Question:
I have to get this feature in my web page,i.e.on the left trapezoid a google map will be there and on the right trapezoid another background will be there ,how to do that,
plz help
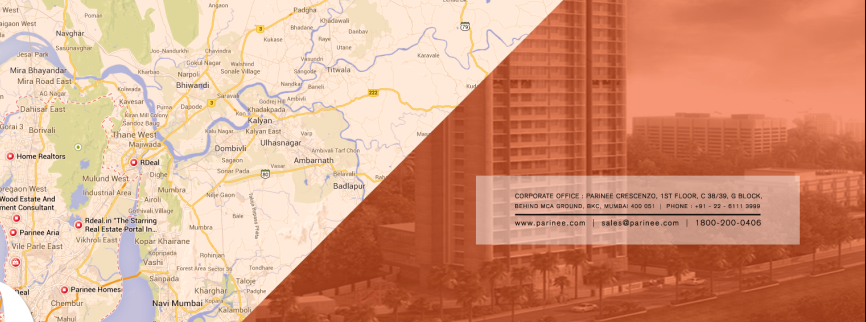
Answer: you can use an overlay with a linear-gradient as background : <URL>
---
Basic CSS:
'''
#overlay {
position:absolute;
z-index:1;
top:0;
left:0;
bottom:0;
right:0;
background:linear-gradient(
to bottom right,
transparent 49.5%,
rgba(255,0,0,0.5) 50%
)
;
pointer-events:none;/* avoid click being catched*/
}
'''